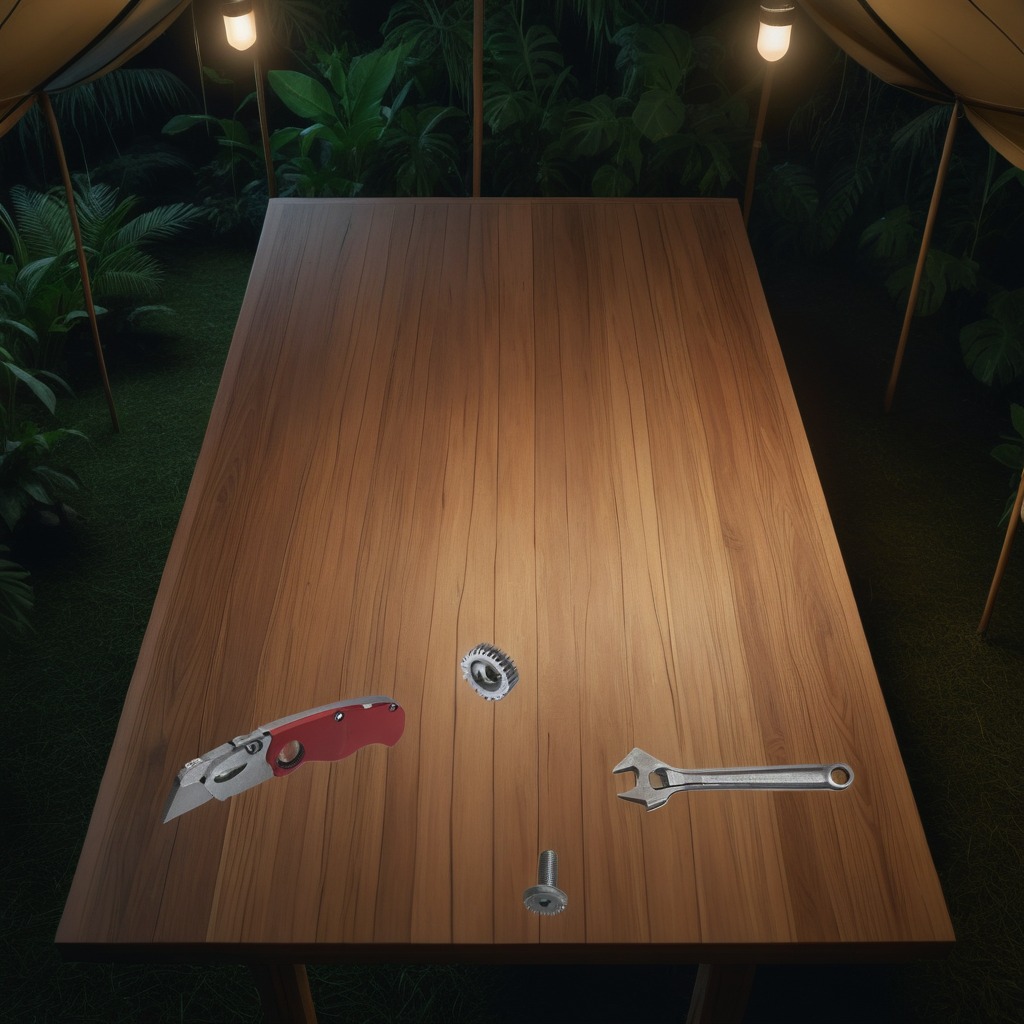
A steel gear with teeth, a utility knife, a metal machine screw, an iron nail, and a wrench are lying on the wooden table.